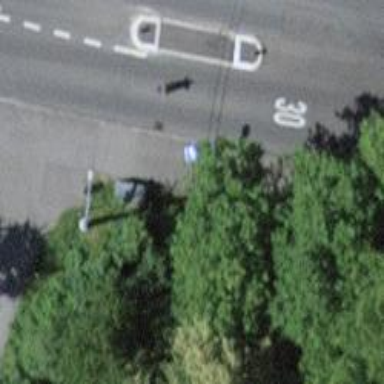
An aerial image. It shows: Kerb barrier.